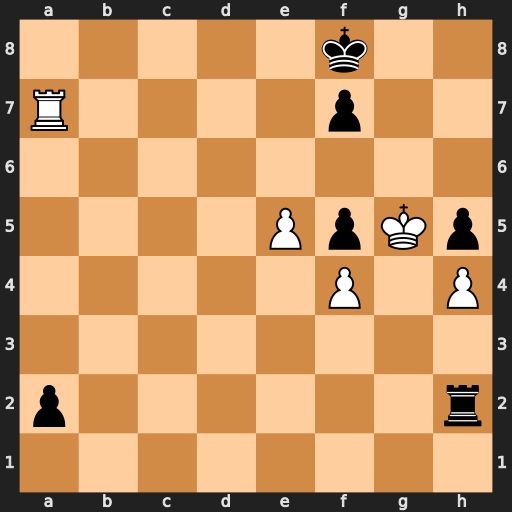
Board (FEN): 5k2/R4p2/8/4PpKp/5P1P/8/p6r/8
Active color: w
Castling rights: -
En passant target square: -
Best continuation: Kf6 Kg8 Ra8+ Kh7 Kxf7